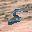
Label: 5